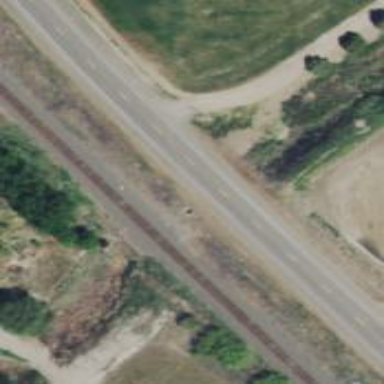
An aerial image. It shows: Culvert tunnel.